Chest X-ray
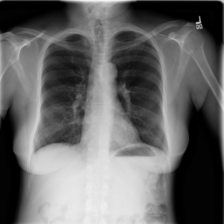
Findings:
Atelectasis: negative
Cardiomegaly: negative
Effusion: negative
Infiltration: negative
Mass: negative
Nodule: negative
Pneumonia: negative
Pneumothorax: negative
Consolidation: negative
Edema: negative
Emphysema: negative
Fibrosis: negative
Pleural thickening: negative
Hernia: negative